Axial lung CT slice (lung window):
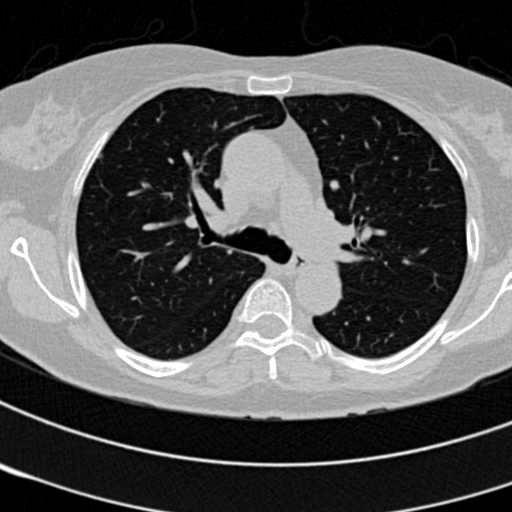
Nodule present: no